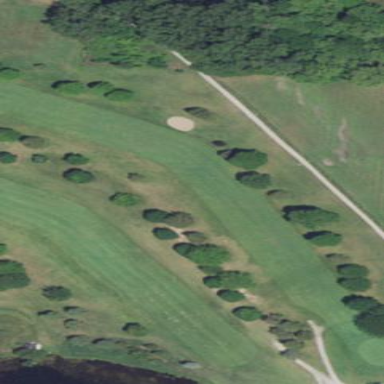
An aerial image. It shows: Golf fairway surrounded by grass.